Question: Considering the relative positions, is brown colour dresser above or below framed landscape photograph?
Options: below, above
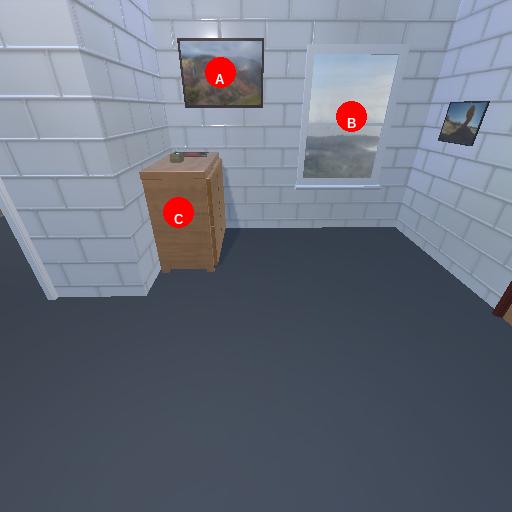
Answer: below